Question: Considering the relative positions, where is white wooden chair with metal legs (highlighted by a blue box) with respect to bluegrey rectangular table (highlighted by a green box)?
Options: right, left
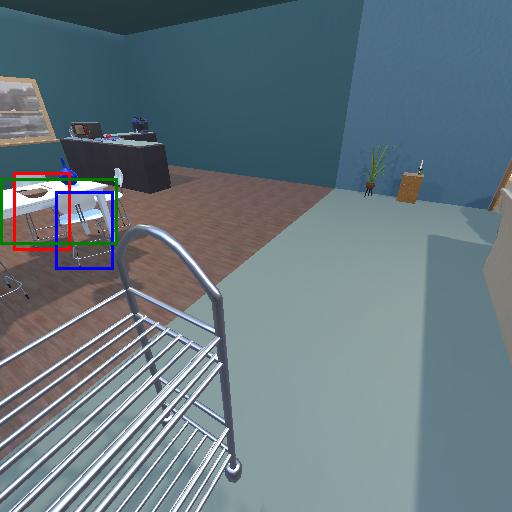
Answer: right